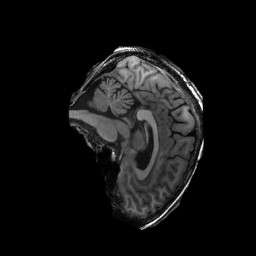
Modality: T1w
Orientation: sagittal
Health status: ill
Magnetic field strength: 3 T